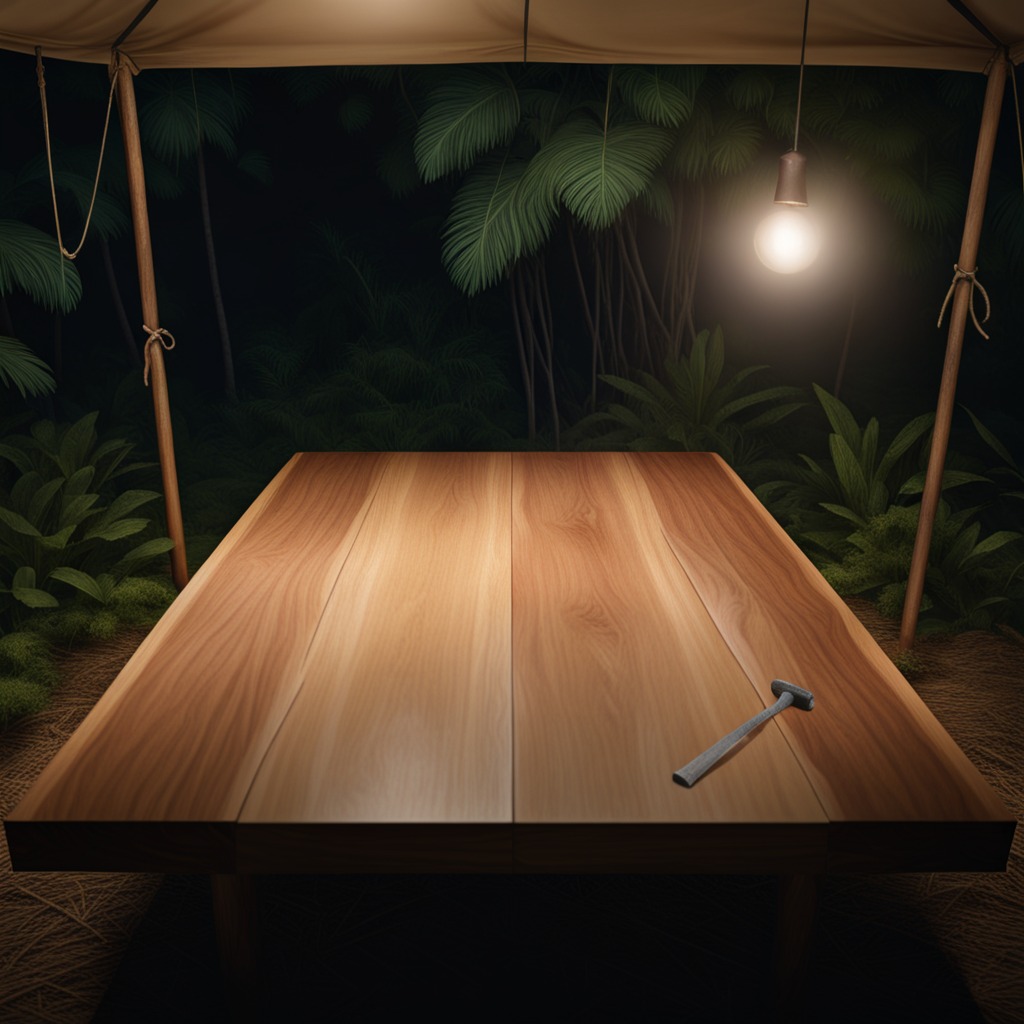
A hammer lying on the wooden table inside a jungle field workshop tent at night